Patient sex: M
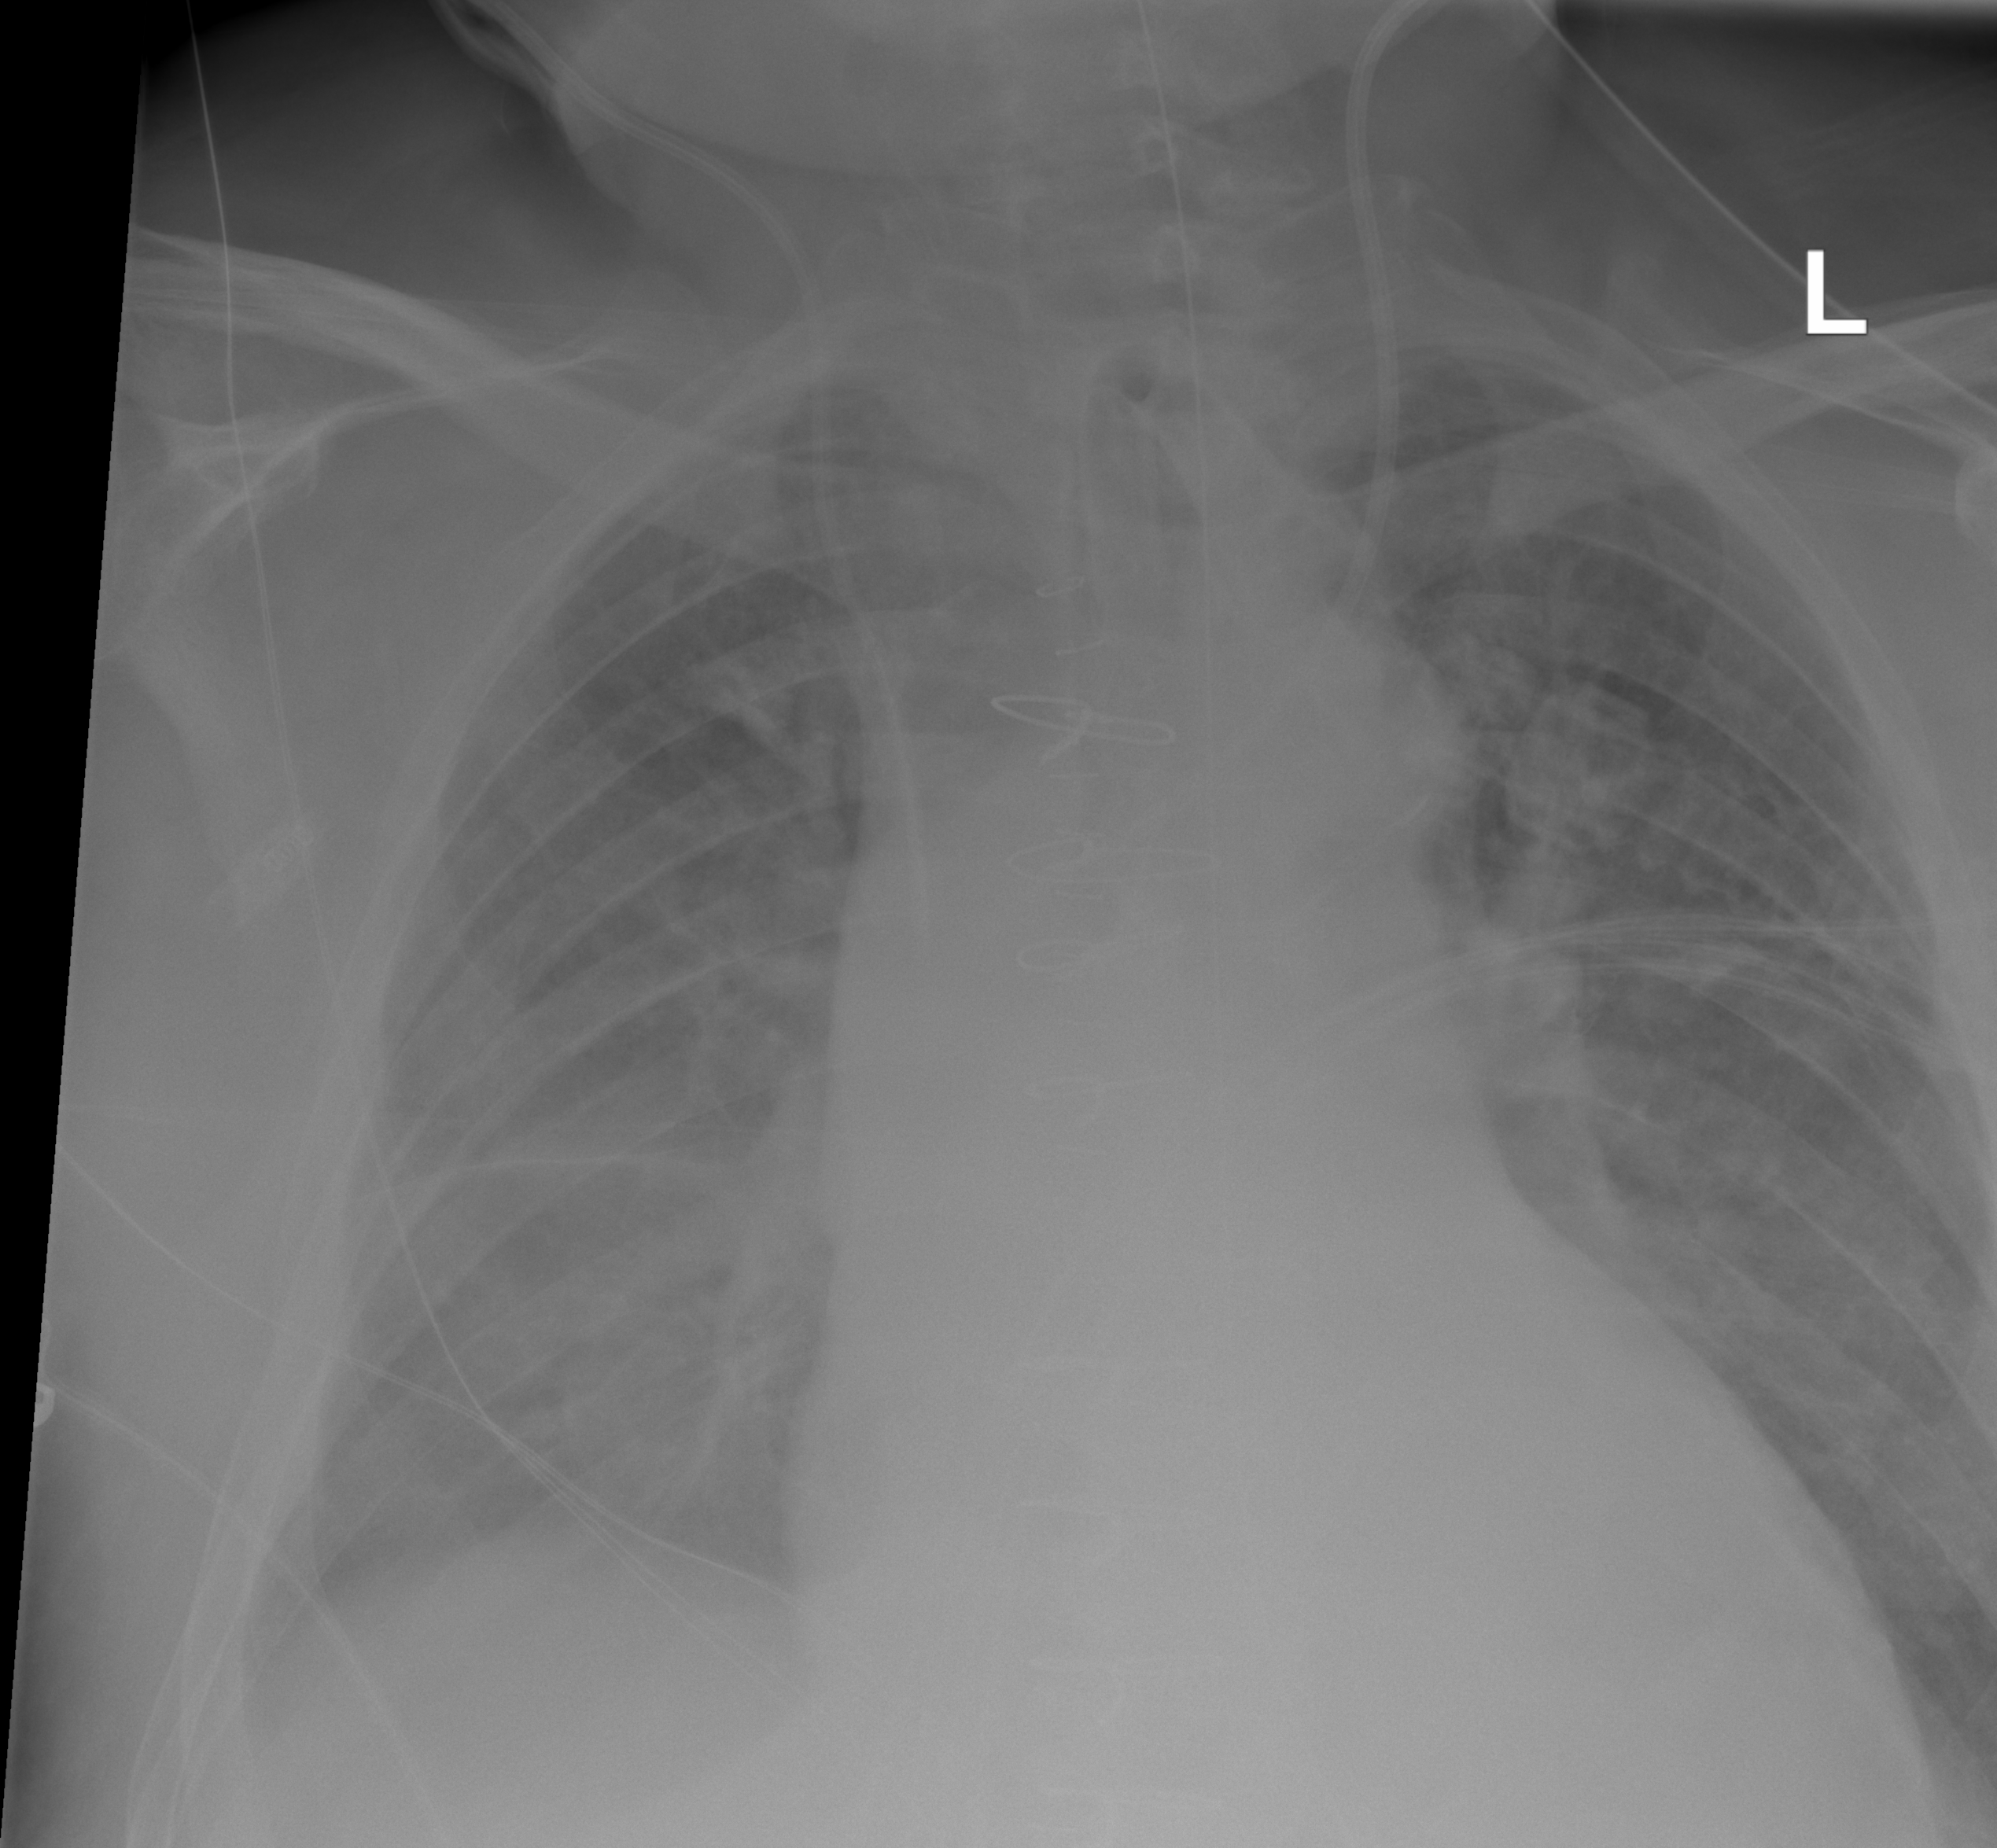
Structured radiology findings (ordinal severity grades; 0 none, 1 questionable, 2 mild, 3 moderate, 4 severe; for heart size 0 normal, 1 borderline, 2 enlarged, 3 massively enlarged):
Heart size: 2
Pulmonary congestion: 0
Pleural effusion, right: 2
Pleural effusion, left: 0
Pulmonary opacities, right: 0
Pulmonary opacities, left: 0
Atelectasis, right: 2
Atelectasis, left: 2